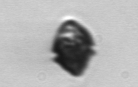
Label: Kryptoperidinium_triquetrum